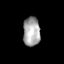
Tissue: skin
Cell type: Epithelial cells
Senescence score: 0.248
Nuclear area (px): 481
Mean DAPI intensity: 167.767